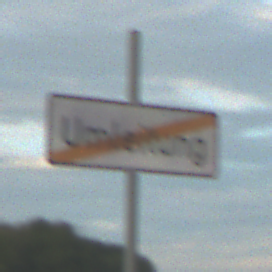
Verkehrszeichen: EndeDerUmleitungsankuendigung
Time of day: SunriseSunset
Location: Outdoor (RoadRail)
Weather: PartlyCloudy
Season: NotSpecified
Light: Natural